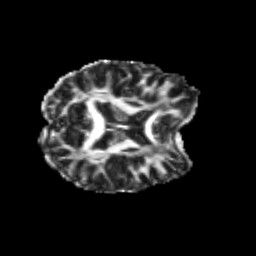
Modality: FA
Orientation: axial
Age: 24
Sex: male
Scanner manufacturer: siemens
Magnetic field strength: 3 T
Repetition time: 3.5 s
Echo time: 0.104 s